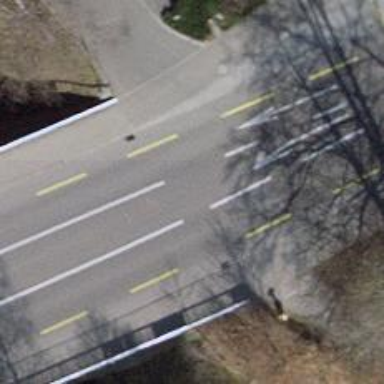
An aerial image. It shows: Secondary road with paved surface and bridge. There is cycle lane on this road.